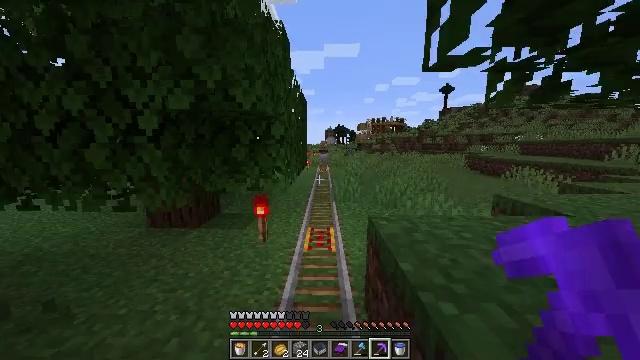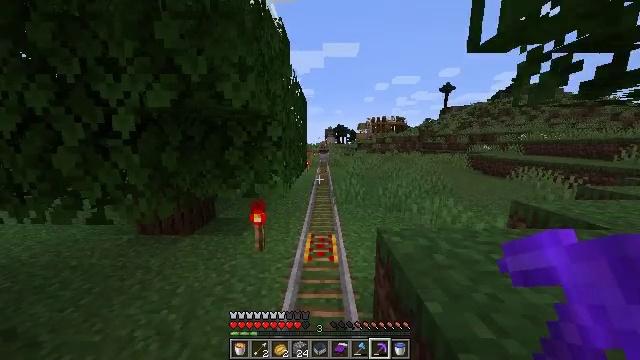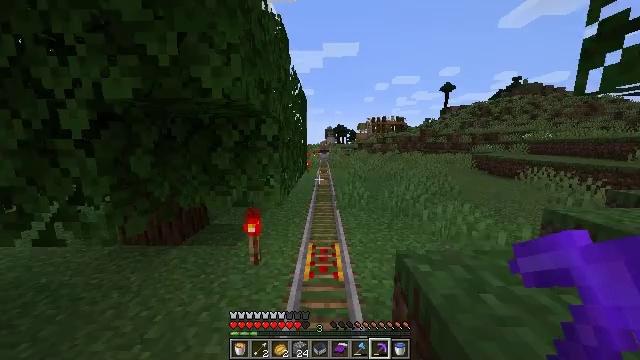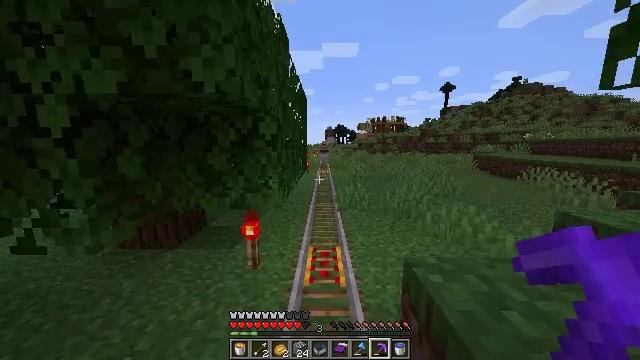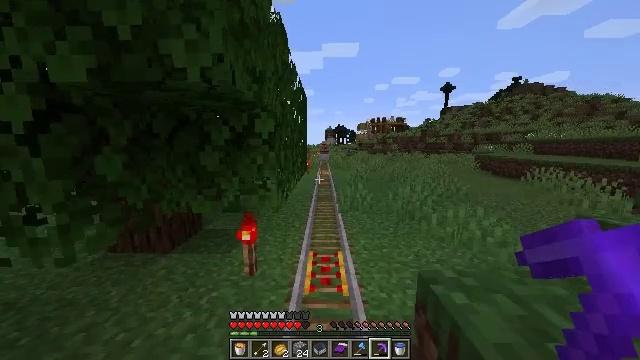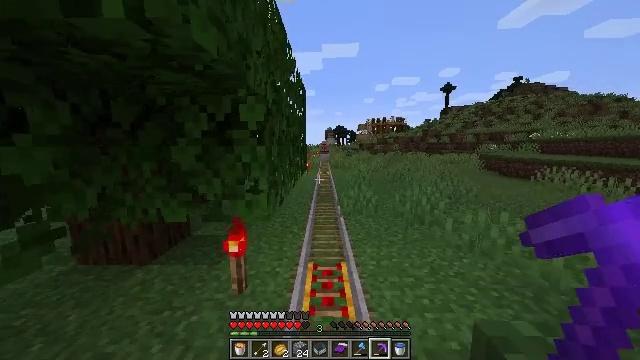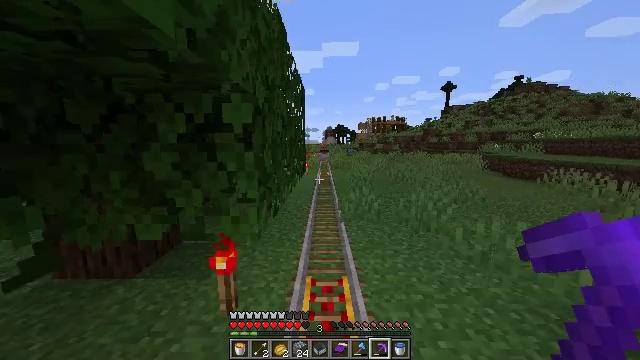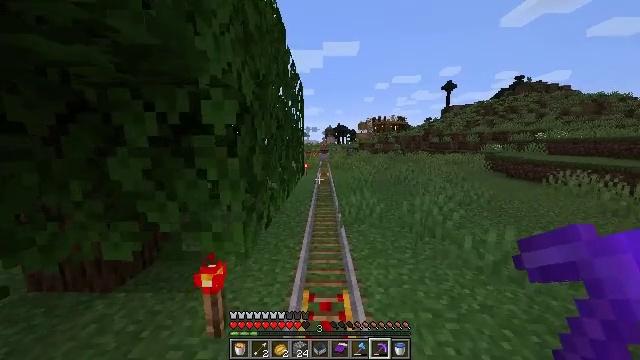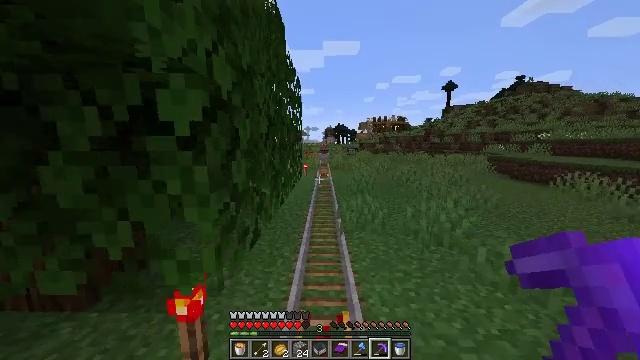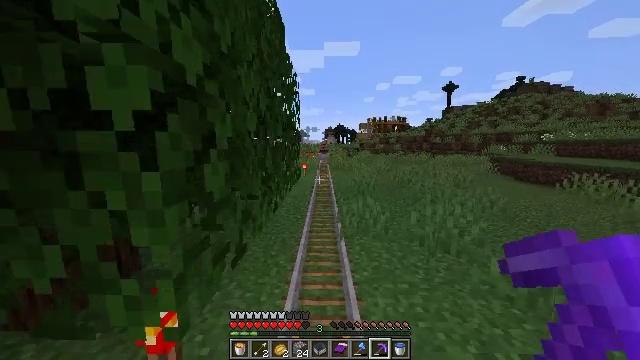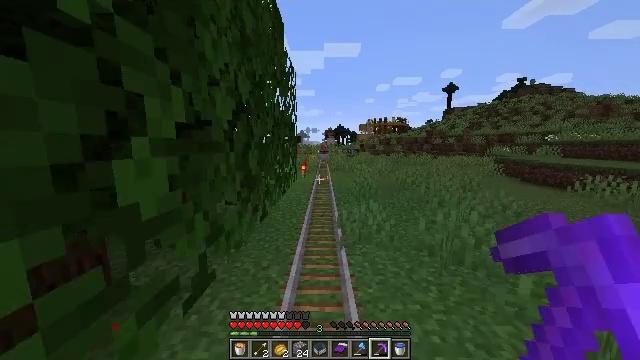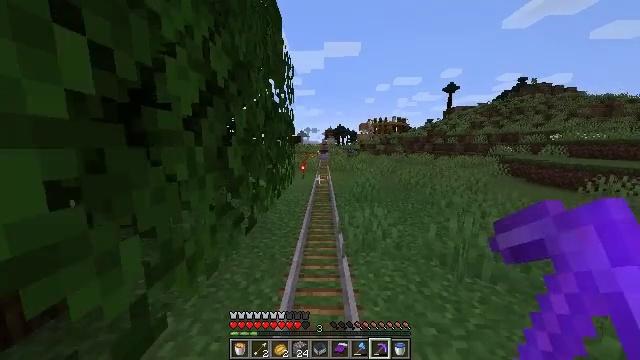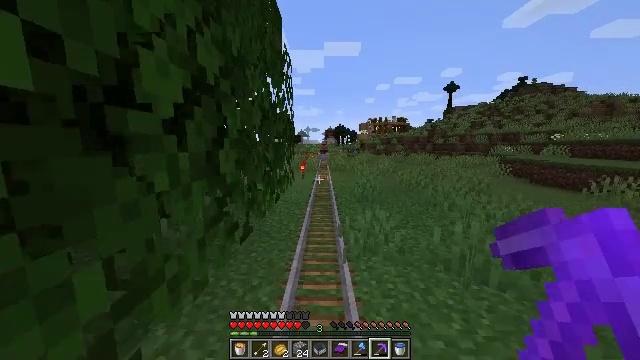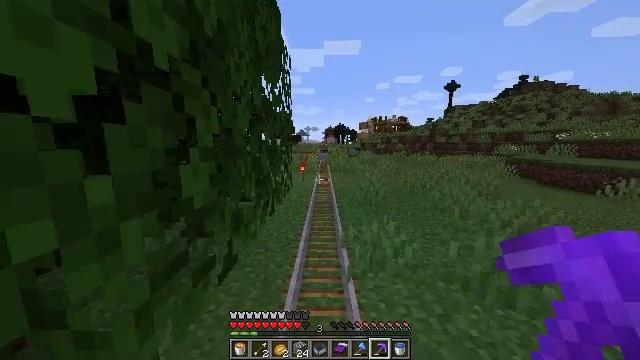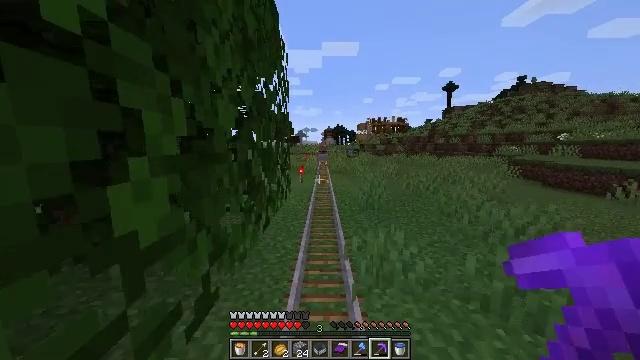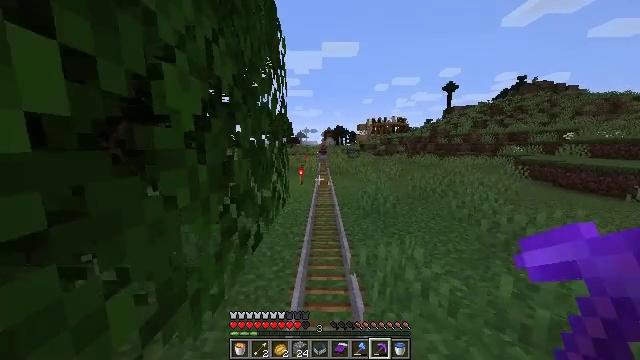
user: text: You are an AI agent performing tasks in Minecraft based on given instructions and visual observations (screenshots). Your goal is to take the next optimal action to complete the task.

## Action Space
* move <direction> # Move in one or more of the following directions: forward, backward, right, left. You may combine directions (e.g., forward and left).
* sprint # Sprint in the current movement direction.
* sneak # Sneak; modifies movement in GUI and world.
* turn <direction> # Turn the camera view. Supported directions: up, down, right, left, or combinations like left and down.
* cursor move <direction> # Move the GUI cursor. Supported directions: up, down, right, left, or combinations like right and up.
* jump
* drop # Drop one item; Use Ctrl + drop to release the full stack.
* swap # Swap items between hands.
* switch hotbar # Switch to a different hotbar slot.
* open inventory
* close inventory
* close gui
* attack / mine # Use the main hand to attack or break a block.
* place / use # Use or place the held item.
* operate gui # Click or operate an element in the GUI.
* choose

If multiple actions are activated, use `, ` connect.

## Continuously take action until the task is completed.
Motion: motion action
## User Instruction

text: Gather materials such as cobblestone.
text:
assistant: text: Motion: move forward
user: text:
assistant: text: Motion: move forward
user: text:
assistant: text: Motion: move forward
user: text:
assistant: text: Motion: move forward
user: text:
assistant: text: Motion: move forward, sprint
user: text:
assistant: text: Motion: move forward, sprint
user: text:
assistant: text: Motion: move forward, sprint
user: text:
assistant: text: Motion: move forward, sprint
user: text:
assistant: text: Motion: move forward
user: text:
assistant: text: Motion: move forward
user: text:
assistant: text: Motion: move forward
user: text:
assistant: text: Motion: move forward
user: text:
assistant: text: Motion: move forward
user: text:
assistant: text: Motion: move forward
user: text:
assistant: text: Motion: move forward
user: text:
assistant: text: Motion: move forward
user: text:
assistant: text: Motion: move forward
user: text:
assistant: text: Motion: move forward, sprint
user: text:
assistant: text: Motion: move forward, sprint
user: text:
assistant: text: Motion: move forward, sprint
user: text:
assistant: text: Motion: move forward, sprint
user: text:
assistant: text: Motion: move forward, sprint
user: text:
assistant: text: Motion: move forward
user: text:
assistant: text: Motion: move forward
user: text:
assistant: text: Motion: move forward
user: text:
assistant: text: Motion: move forward
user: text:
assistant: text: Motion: move forward
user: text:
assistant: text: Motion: move forward
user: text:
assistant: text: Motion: move forward
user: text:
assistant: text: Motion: move forward